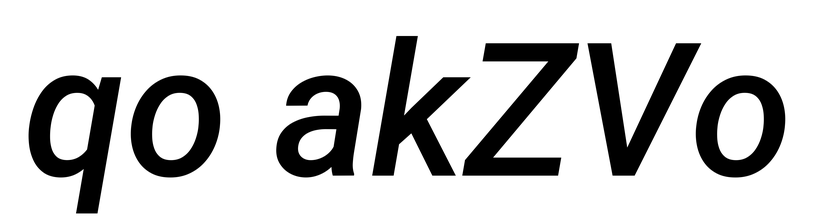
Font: Roboto-Italic_Medium_Italic